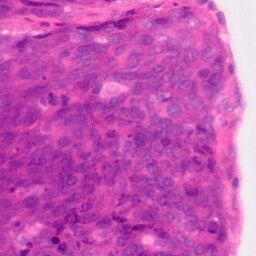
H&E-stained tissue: Colon